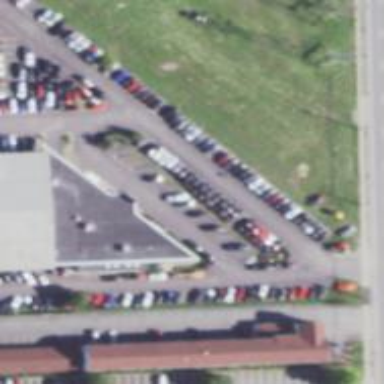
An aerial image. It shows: Car shop building.